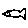
Label: fish